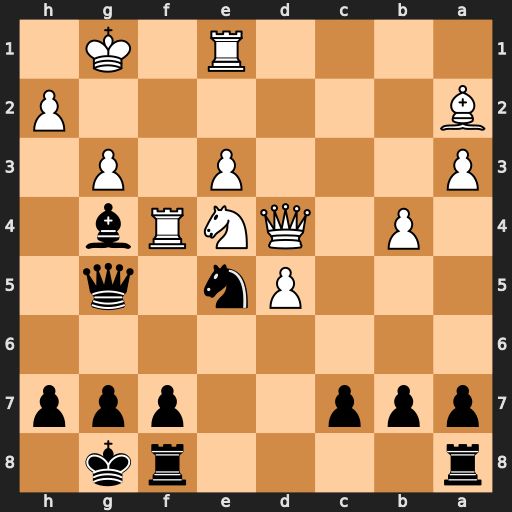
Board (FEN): r4rk1/ppp2ppp/8/3Pn1q1/1P1QNRb1/P3P1P1/B6P/4R1K1
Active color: b
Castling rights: -
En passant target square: -
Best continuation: Qxf4 gxf4 Nf3+ Kf2 Nxd4